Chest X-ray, PA view. Patient: 52 years old, sex M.
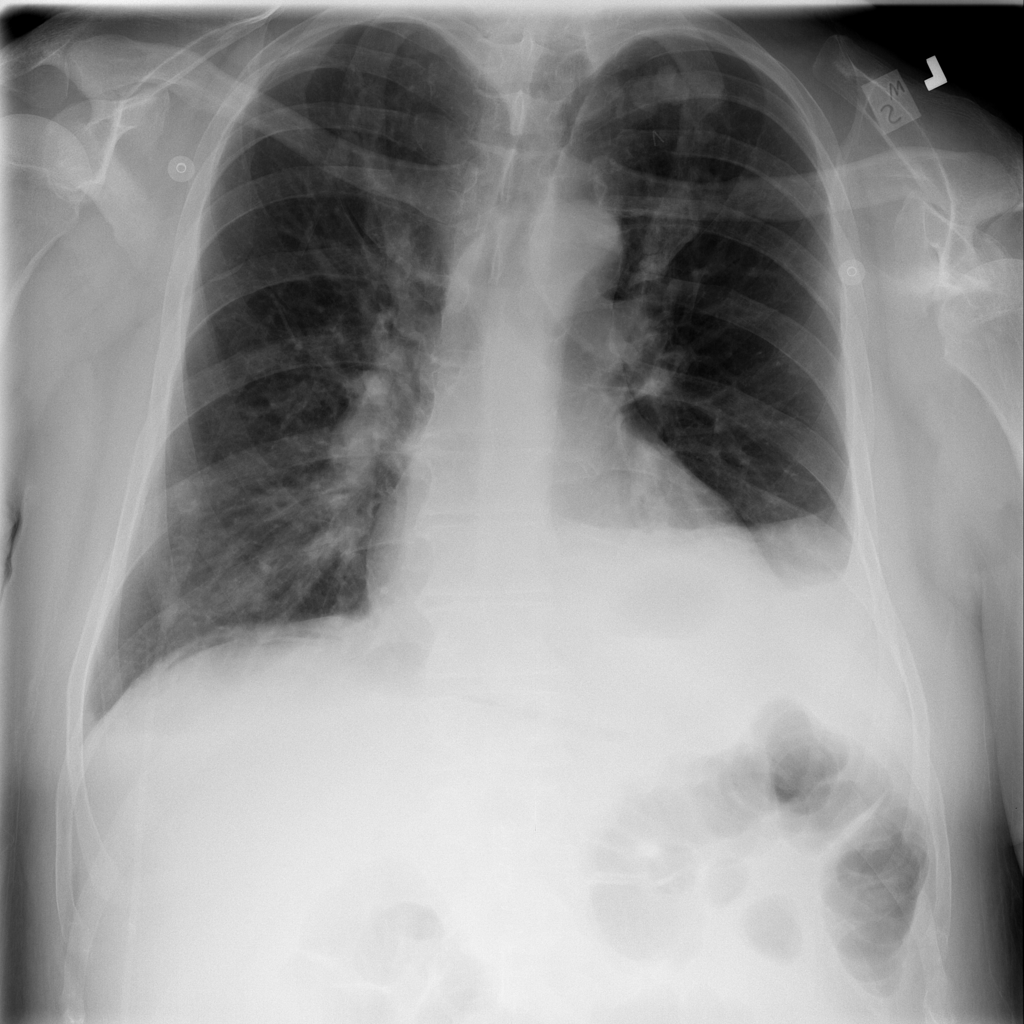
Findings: Consolidation, Effusion, Nodule